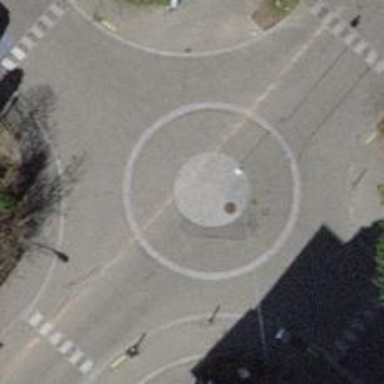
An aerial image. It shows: Rosette traffic calming feature.